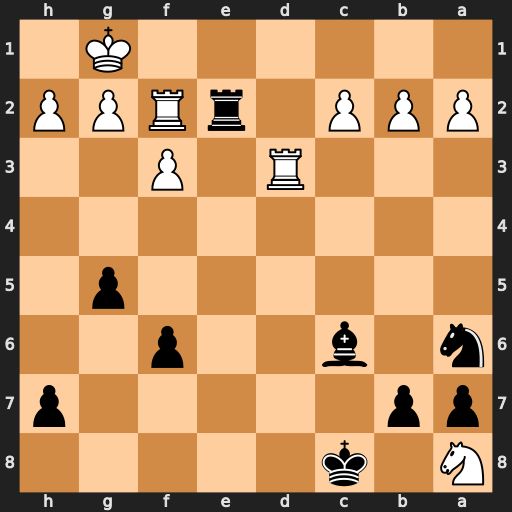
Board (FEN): N1k5/pp5p/n1b2p2/6p1/8/3R1P2/PPP1rRPP/6K1
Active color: b
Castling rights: -
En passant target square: -
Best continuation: Re1+ Rf1 Rxf1+ Kxf1 Bb5